Question: I have to upload my app on app store. My storyboard are showing some warnings. I am not able to remove them.
These warning are not making any kind of problem in running in application
Will Apple people submit my app with that warnings?
Below snapshot shows the list of warnings :

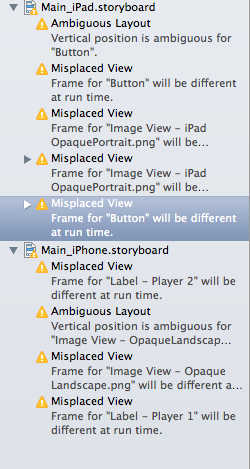
Answer: Apple accepted my application with these warnings